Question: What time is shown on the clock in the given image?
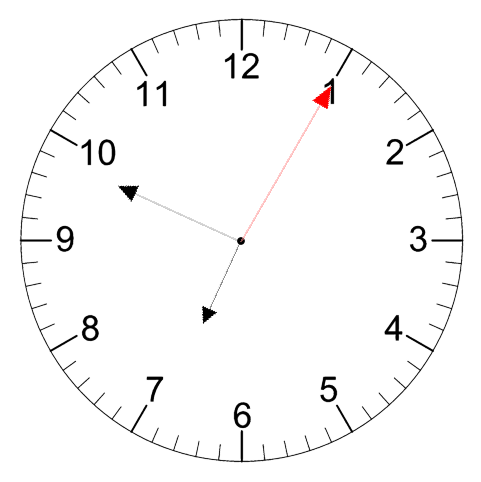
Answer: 06:49:05